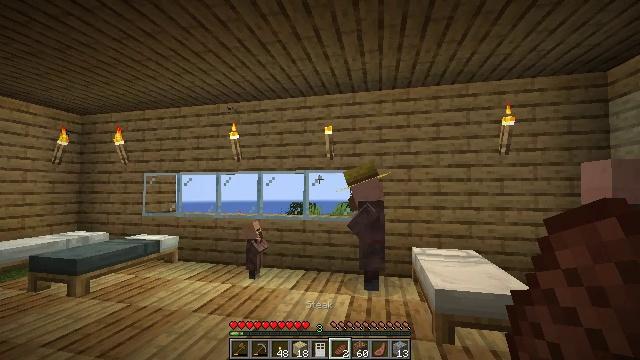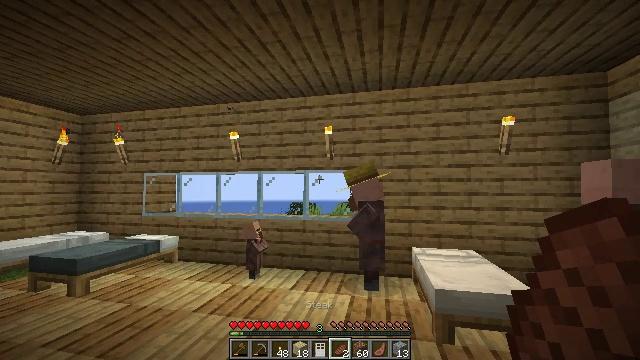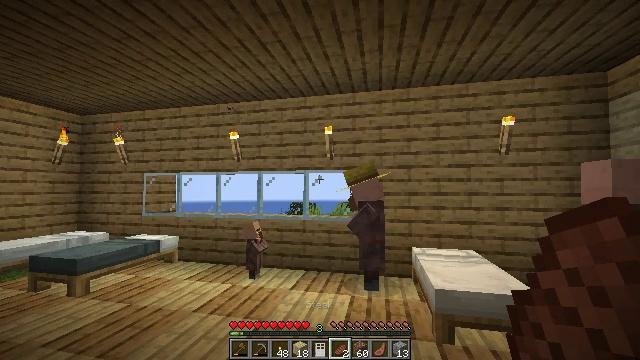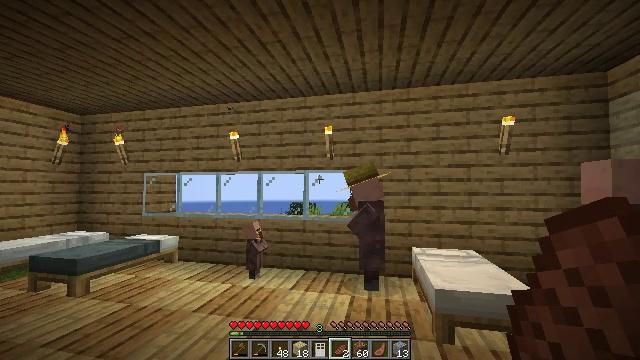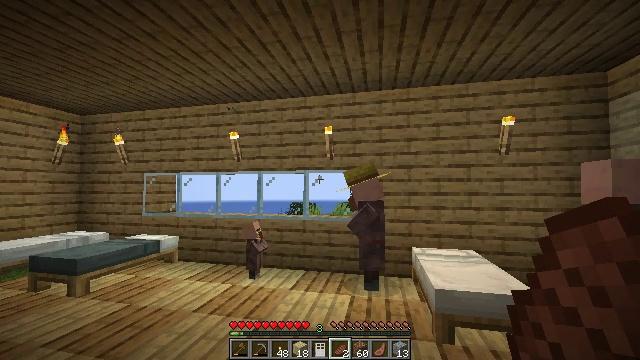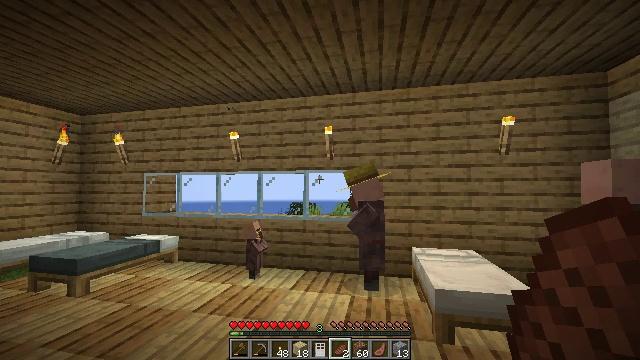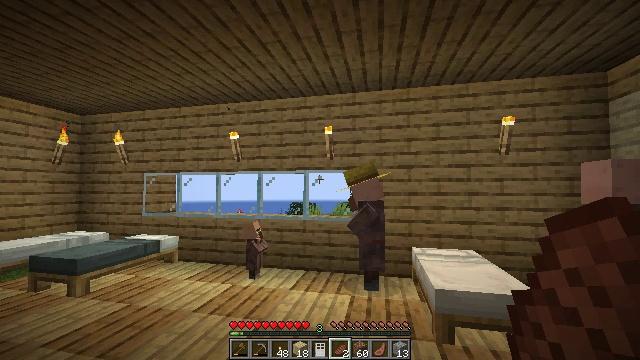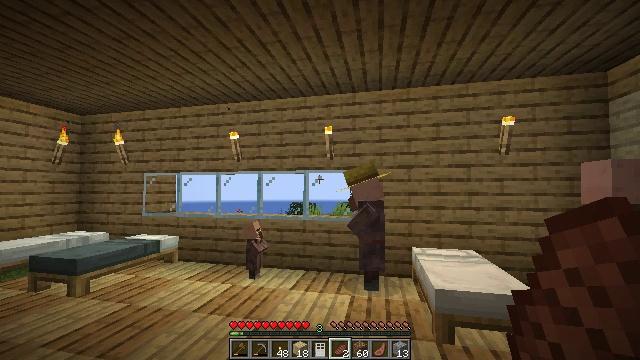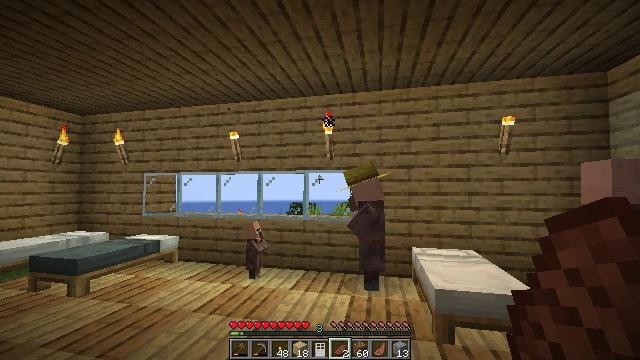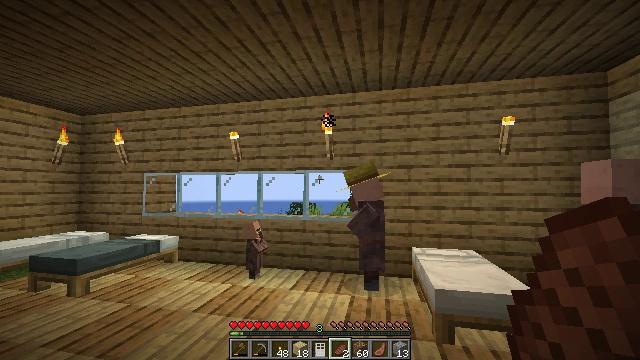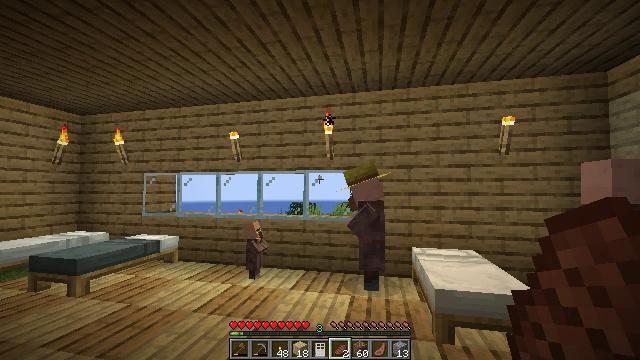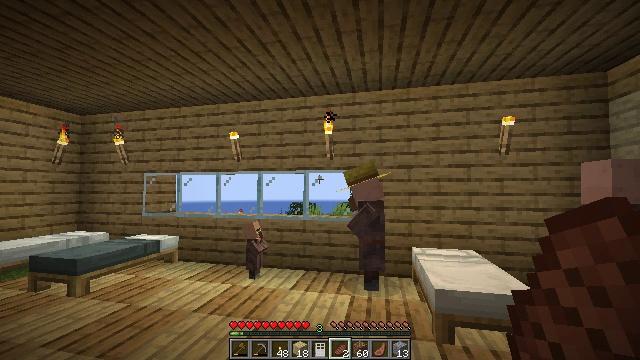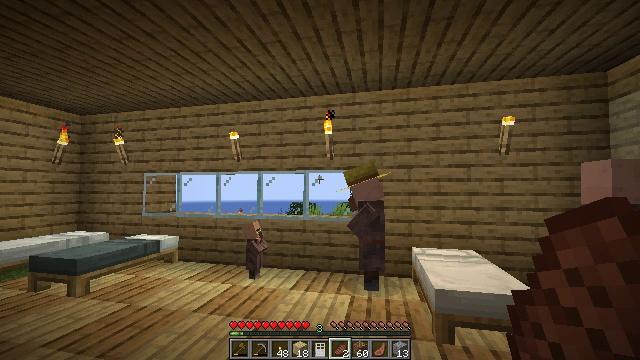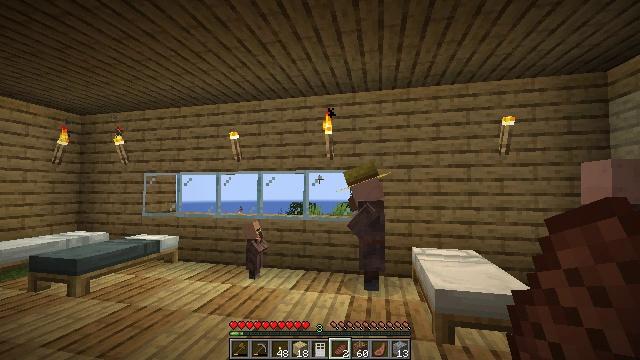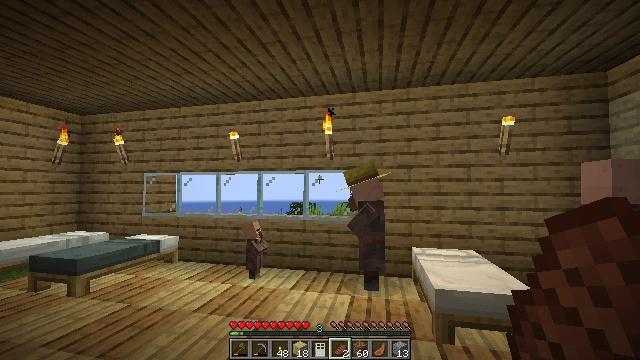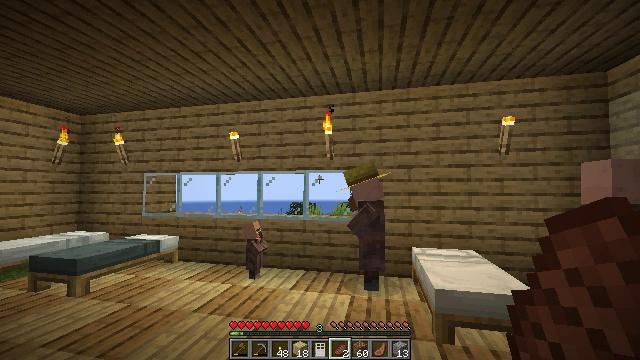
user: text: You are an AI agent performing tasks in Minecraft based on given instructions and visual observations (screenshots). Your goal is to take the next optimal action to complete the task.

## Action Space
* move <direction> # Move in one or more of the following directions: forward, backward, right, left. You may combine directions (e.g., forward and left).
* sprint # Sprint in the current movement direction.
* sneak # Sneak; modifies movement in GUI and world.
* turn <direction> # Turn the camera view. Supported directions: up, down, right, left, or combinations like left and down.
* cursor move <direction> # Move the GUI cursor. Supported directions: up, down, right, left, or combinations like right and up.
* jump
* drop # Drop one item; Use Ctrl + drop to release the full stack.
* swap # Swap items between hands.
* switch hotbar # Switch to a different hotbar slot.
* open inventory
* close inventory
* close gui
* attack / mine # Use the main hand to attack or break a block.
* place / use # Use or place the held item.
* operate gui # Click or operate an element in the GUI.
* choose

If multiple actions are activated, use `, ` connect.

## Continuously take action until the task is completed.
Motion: motion action
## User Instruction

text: Drop a cooked beef.
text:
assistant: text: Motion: no_op
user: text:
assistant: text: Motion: no_op
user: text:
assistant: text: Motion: no_op
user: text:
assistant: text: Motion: no_op
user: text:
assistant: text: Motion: no_op
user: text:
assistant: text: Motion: no_op
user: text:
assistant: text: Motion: no_op
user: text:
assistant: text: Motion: no_op
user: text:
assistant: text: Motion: no_op
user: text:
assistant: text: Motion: no_op
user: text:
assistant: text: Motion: no_op
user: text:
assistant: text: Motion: no_op
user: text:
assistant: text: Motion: no_op
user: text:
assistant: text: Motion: no_op
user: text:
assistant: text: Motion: switch to hotbar 6
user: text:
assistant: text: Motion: switch to hotbar 6
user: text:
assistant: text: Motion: switch to hotbar 6
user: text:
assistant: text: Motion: no_op
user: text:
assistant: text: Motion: no_op
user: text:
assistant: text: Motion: no_op
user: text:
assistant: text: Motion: no_op
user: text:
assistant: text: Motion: no_op
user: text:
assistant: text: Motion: no_op
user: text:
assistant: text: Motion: no_op
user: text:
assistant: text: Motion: no_op
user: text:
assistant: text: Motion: no_op
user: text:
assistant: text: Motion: no_op
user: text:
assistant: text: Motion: no_op
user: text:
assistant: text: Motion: no_op
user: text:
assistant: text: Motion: no_op